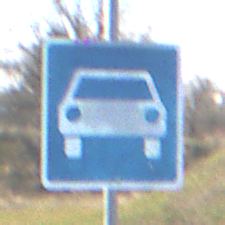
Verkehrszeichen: Kraftfahrstrasse
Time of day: MorningAfternoon
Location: Outdoor (Nature)
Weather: PartlyCloudy
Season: NotSpecified
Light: Natural